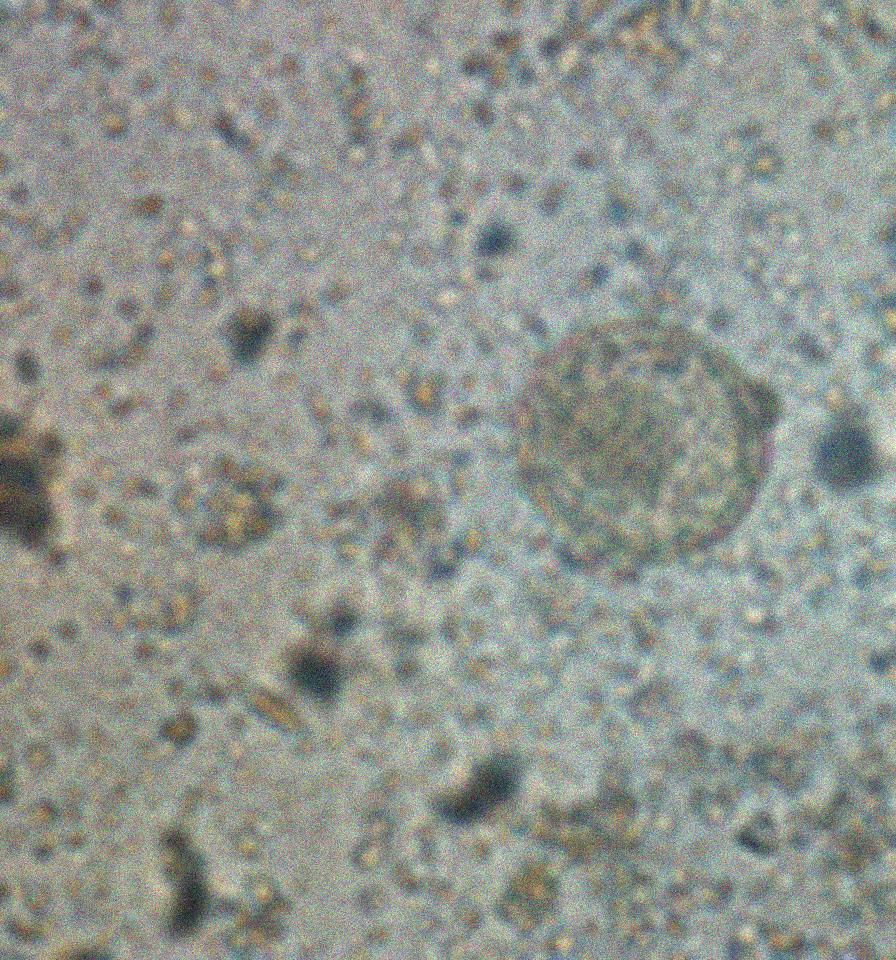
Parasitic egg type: Hymenolepis diminuta